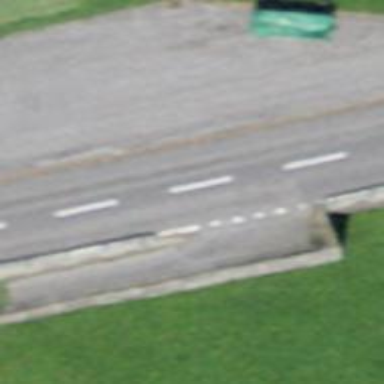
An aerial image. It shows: Retaining wall.